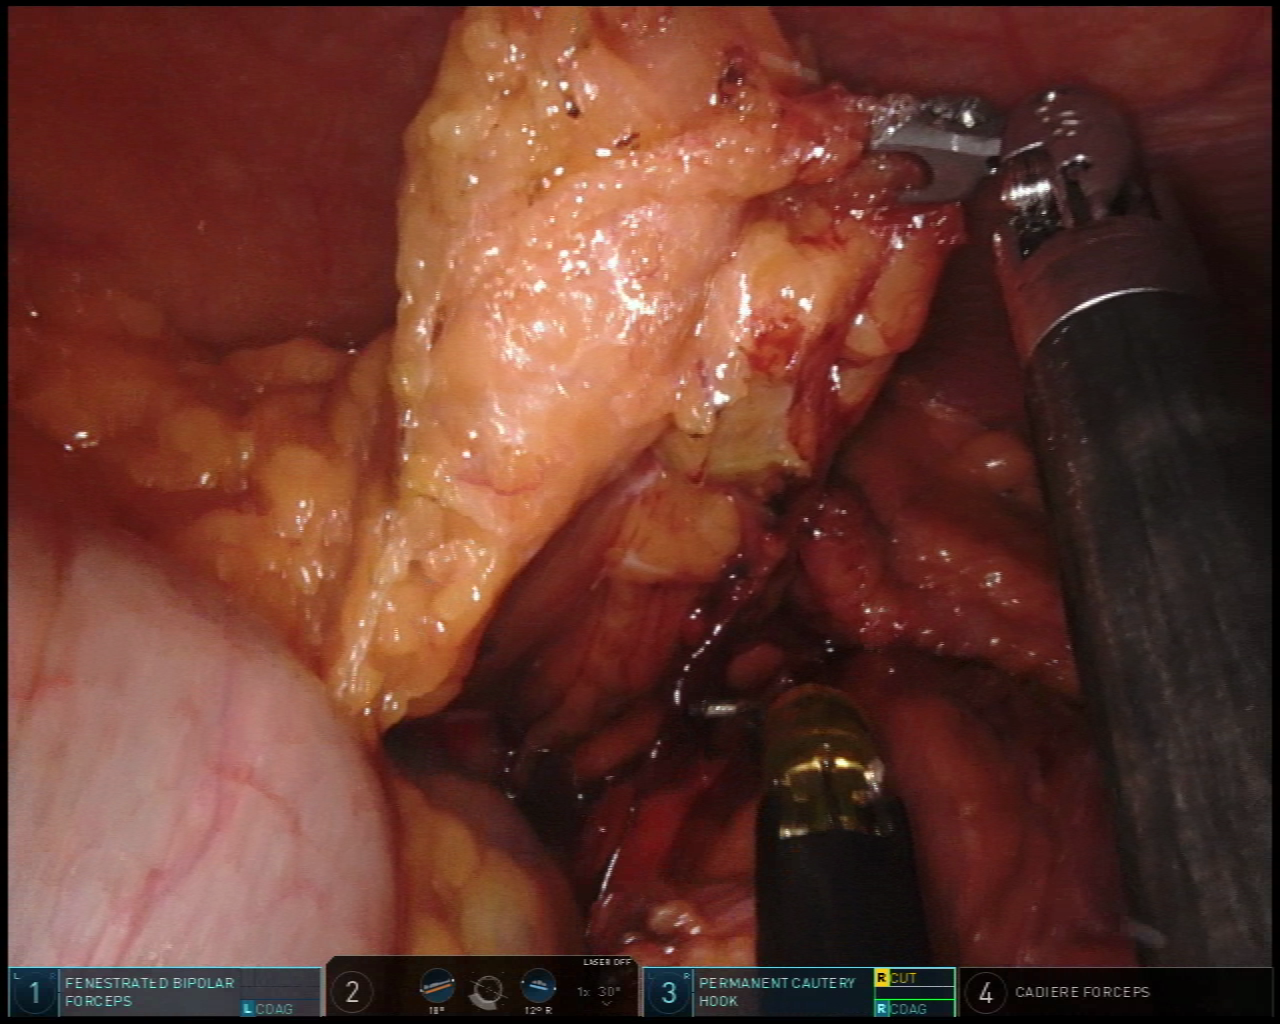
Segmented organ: stomach
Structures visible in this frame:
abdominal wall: yes
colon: yes
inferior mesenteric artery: no
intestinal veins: no
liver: no
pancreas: no
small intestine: no
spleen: no
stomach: yes
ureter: no
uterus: no
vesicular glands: no